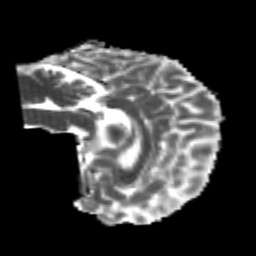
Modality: MD
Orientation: sagittal
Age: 21
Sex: male
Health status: healthy
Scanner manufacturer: philips
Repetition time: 7.386 s
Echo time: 0.08599 s